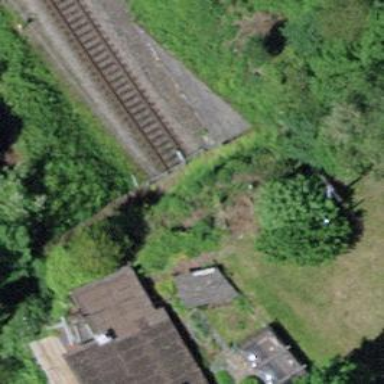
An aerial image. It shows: Railway tunnel with electrified contact lines.